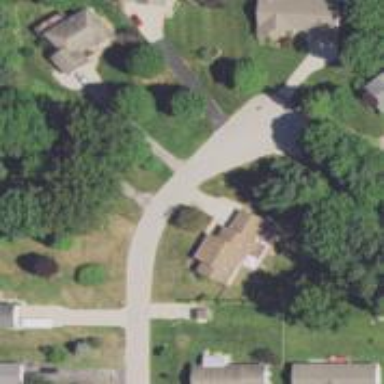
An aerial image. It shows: Driveway leading to service road.